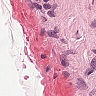
Metastatic tissue present: no